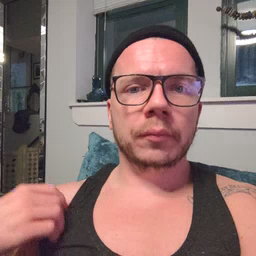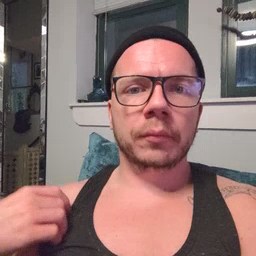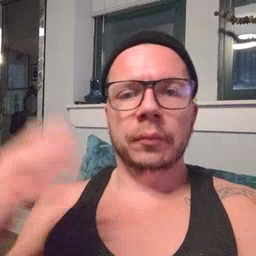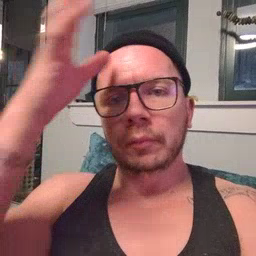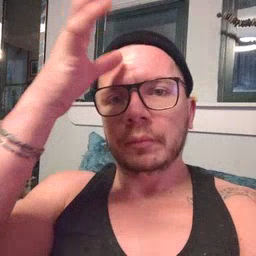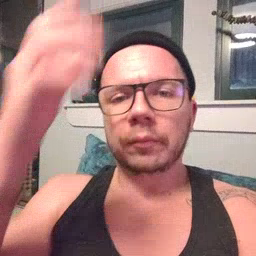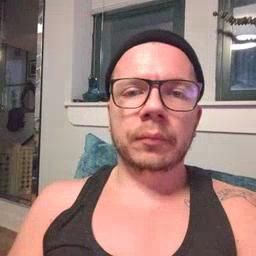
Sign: dad